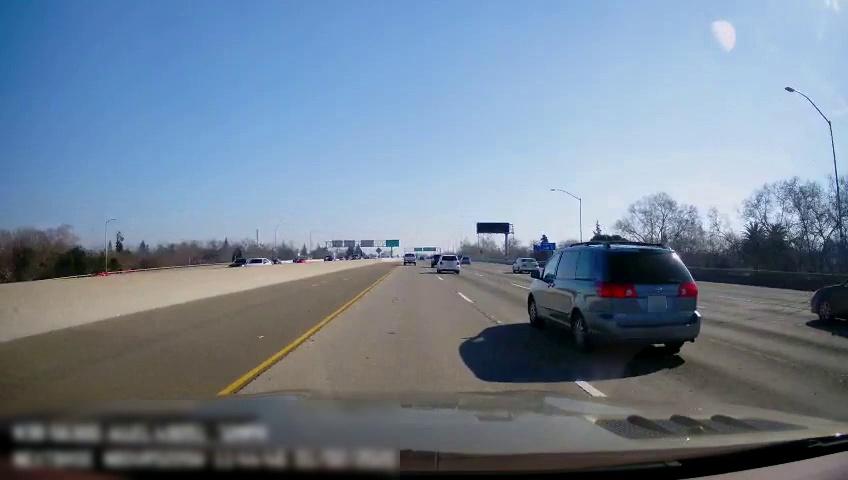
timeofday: Day
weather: Sunny
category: Vehicles | Car
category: Vehicles | Car
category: Vehicles | Car
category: Vehicles | Car
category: Drivable Space
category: Vehicles | Truck
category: Vehicles | Car
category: Vehicles | Van
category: Vehicles | Car
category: Vehicles | Truck
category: Vehicles | SUV
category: Lanes | Current Lane
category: Lanes | Current Lane
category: Lanes | Alternate Lane
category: Lanes | Alternate Lane
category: Lanes | Alternate Lane
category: Traffic | Signs
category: Traffic | Signs
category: Traffic | Signs
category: Traffic | Signs
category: Traffic | Signs
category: Traffic | Signs